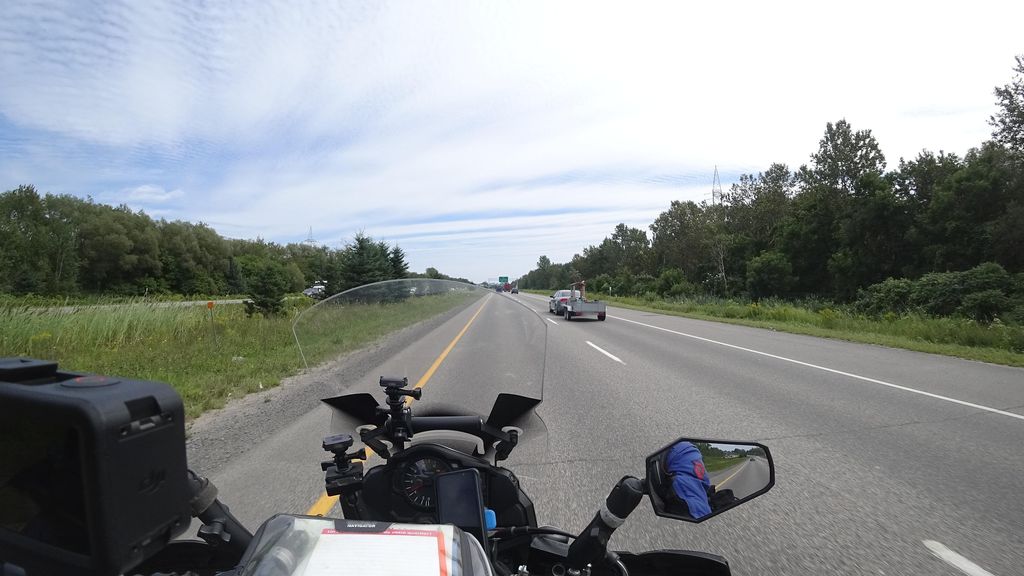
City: quebec_city